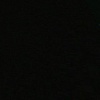
Label: space